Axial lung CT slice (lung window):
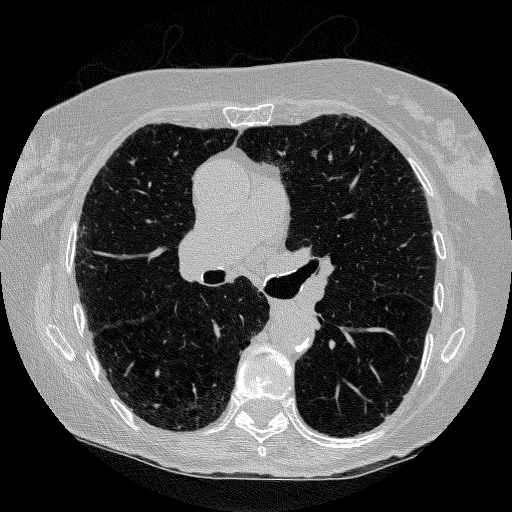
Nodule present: no